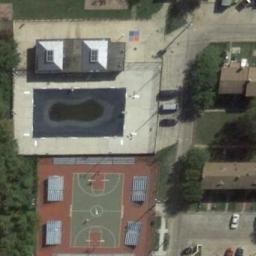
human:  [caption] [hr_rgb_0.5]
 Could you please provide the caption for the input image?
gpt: There are several table tennis tables beside the basketball court .

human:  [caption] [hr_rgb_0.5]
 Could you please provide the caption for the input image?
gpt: There is a basketball court surrounded by many trees and buildings next to a parking lot .

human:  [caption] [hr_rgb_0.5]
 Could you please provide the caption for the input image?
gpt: A basketball court next to a parking lot while four table tennis tables and some houses beside .

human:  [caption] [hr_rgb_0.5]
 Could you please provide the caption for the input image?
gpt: Beside the basketball court there is a swimming pool, Buildings, Some trees and a parking lot .

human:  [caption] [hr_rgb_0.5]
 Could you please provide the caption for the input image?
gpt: Four blue houses are beside the basketball court .